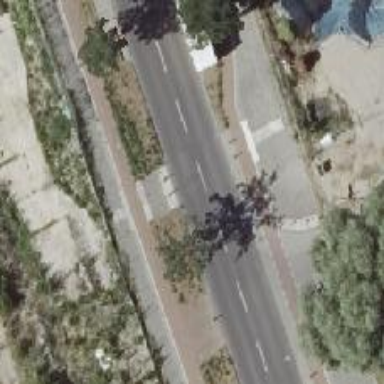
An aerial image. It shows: Uncontrolled crossing on the road.